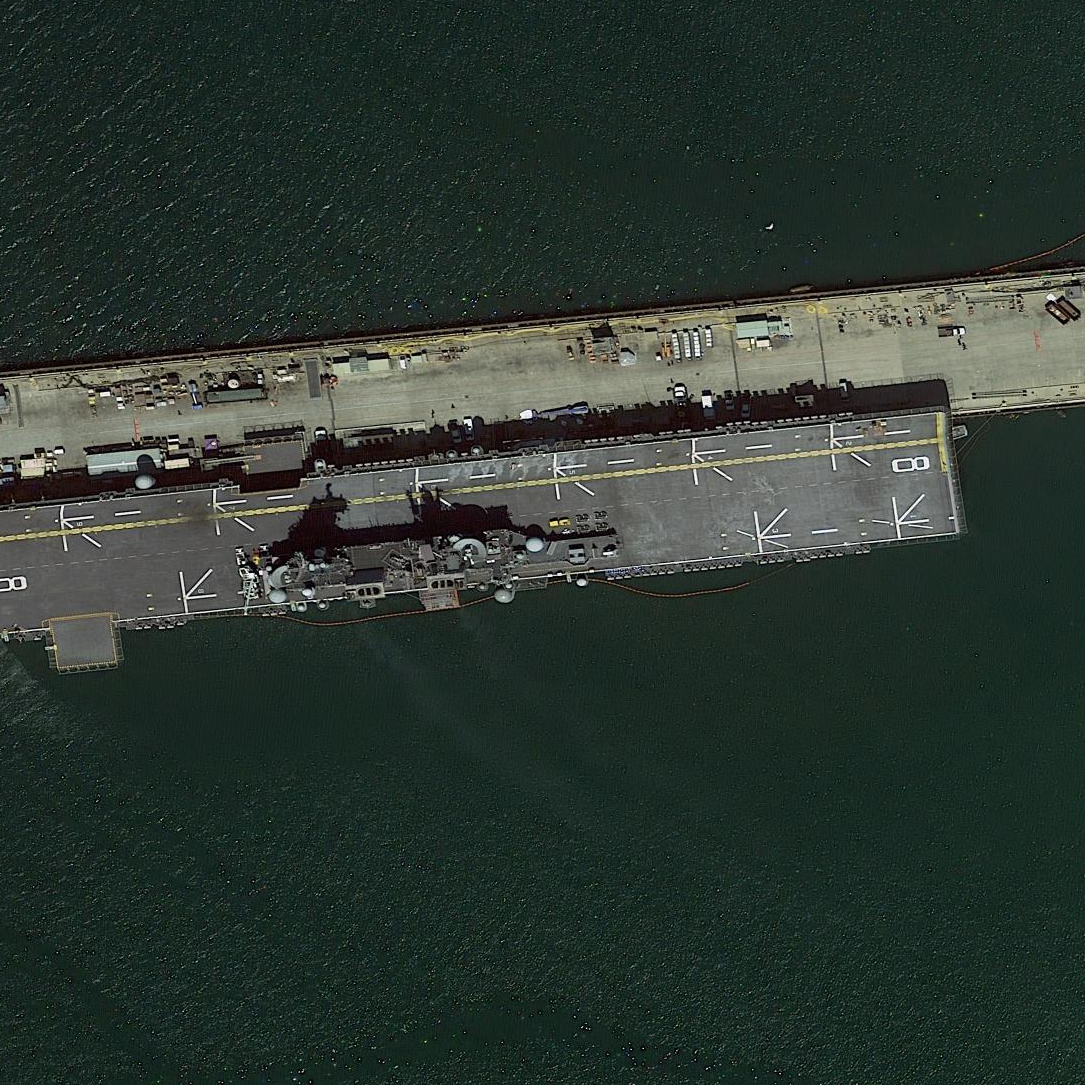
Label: assault